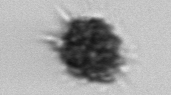
Label: Dictyocha